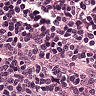
Metastatic tissue present: no